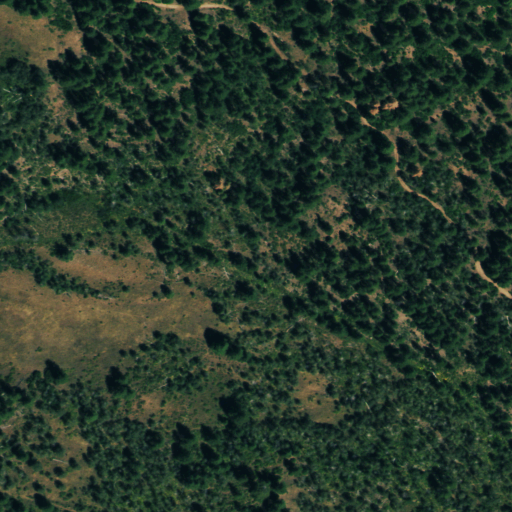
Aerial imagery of valley in Colorado named The Glade containing deciduous forest, evergreen forest, and shrub